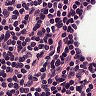
Metastatic tissue present: no